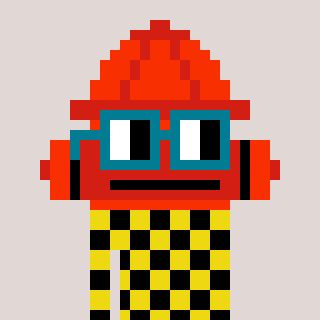
a pixel art character with square dark green glasses, a fire hydrant-shaped head and a yellow-colored body on a warm background